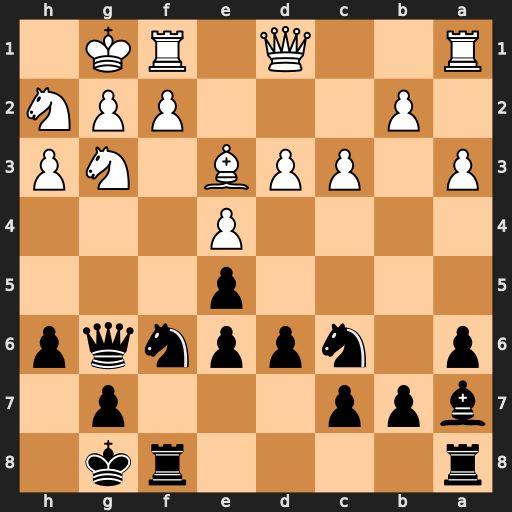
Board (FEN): r4rk1/bpp3p1/p1nppnqp/4p3/4P3/P1PPB1NP/1P3PPN/R2Q1RK1
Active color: b
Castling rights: -
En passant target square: -
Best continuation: Bxe3 fxe3 Qxg3